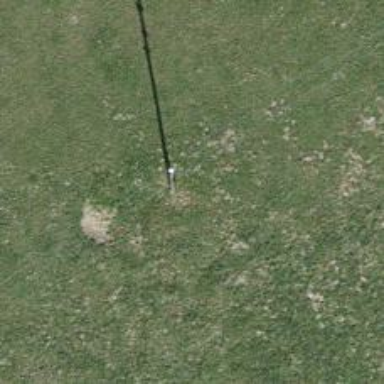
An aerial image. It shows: Power pole.